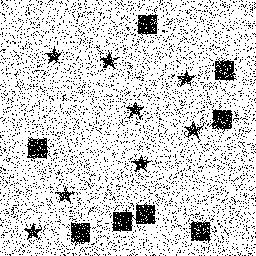
Squares: 8
Triangles: 0
Stars: 8
Total shapes: 16